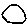
Label: circle